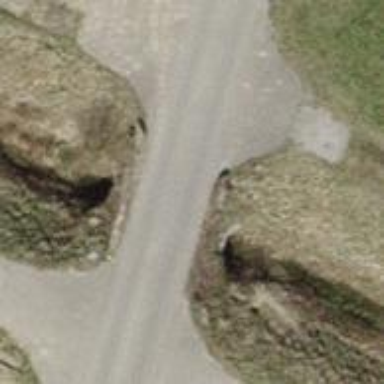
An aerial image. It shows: Unclassified road on asphalt surface with bridge.